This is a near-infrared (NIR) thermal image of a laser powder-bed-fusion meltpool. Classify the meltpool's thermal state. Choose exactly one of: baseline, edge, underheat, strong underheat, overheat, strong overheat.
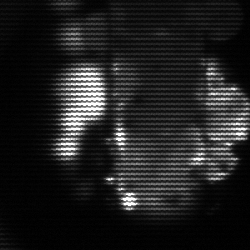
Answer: strong underheat